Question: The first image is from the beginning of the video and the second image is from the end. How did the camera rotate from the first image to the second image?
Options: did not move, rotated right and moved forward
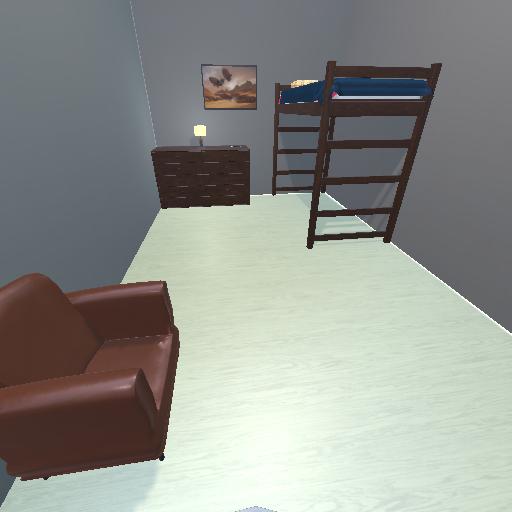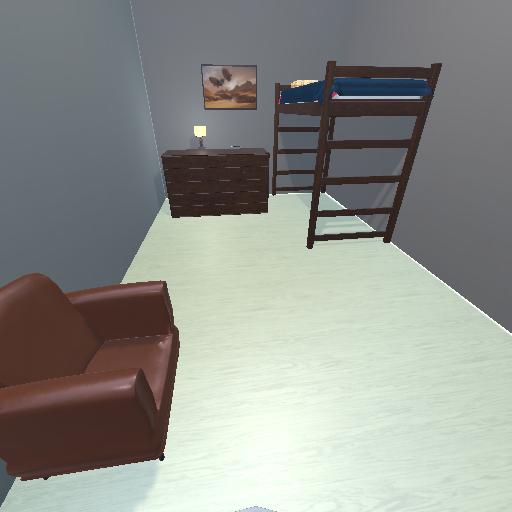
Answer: did not move